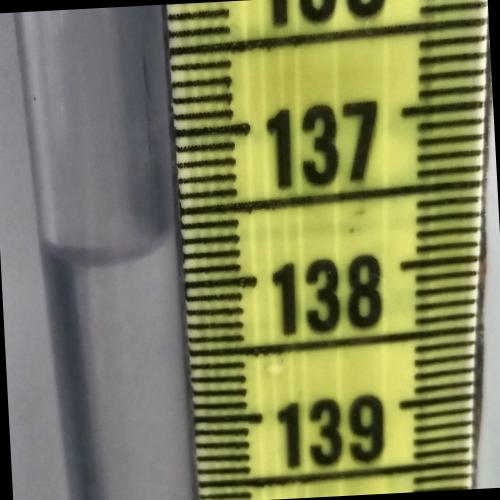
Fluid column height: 137.7 cm